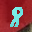
Label: 8